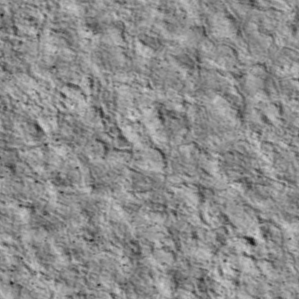
Label: non_frost